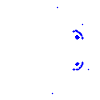
Particle: kaon